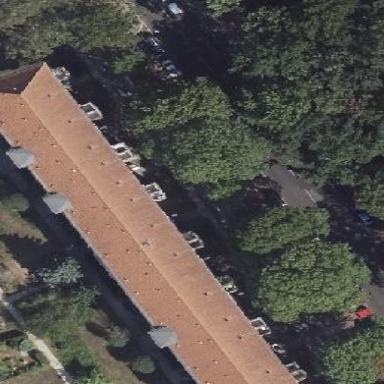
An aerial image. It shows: Hipped roof apartments building with roof tiles.